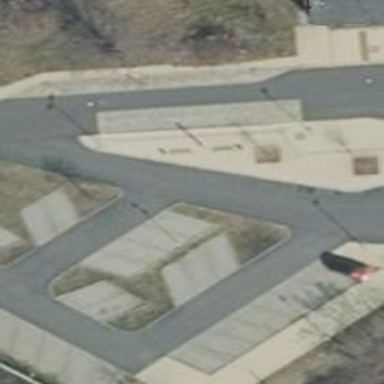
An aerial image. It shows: Asphalt parking aisle road for service vehicles.